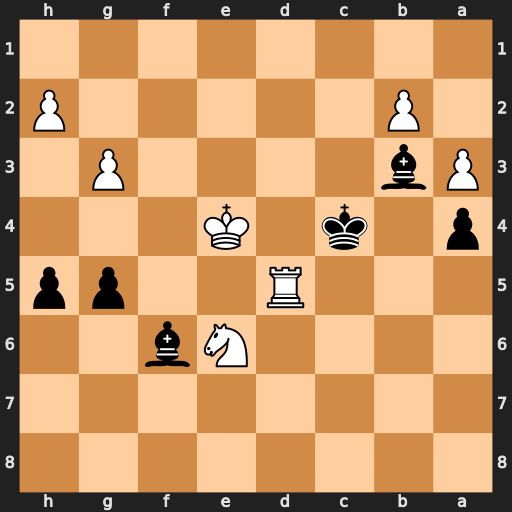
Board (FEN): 8/8/4Nb2/3R2pp/p1k1K3/Pb4P1/1P5P/8
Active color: b
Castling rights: -
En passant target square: -
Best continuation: Bc2+ Ke3 Kxd5